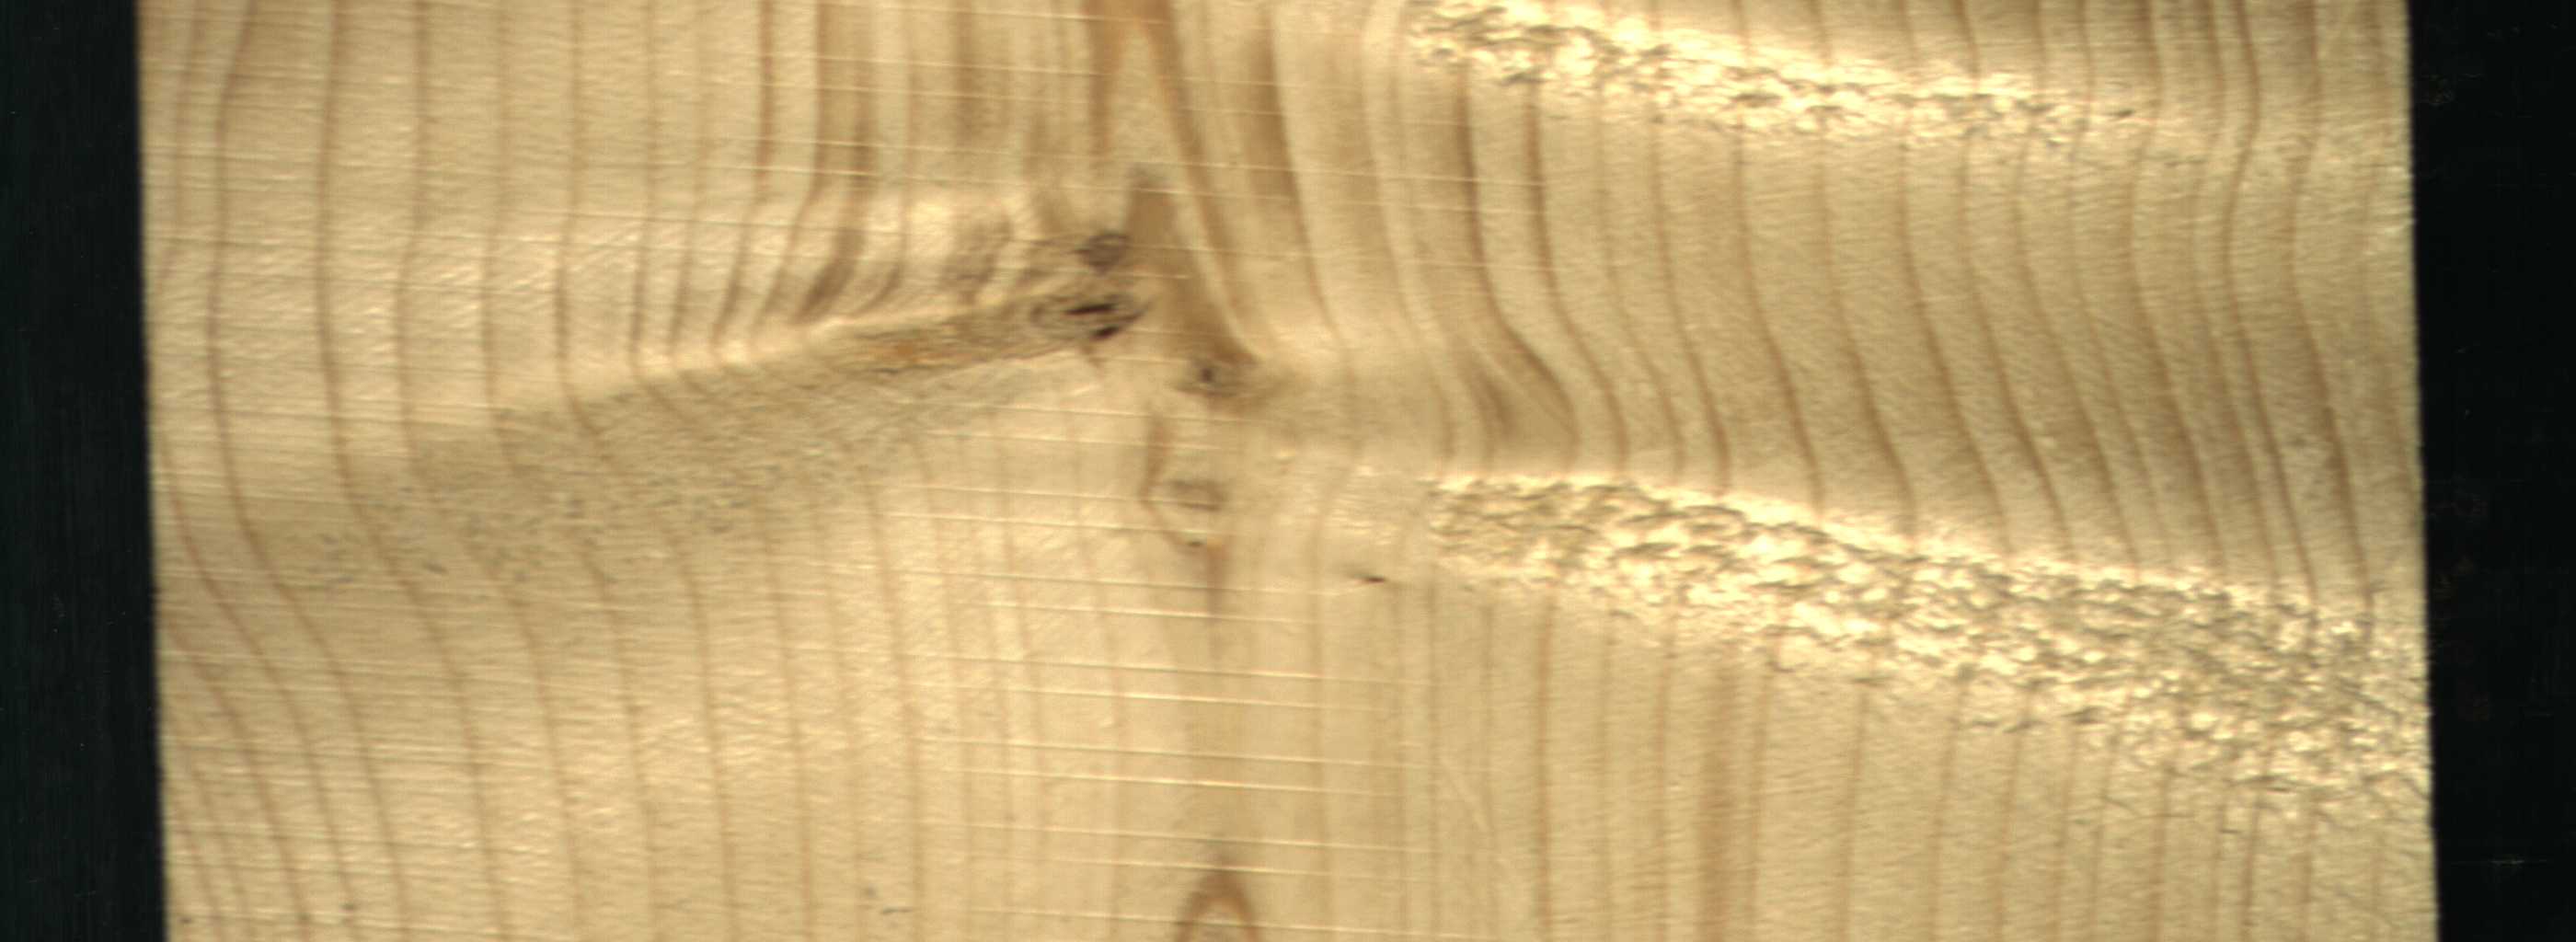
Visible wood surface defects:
Live_Knot
Live_Knot